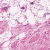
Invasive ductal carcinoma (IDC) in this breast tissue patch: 0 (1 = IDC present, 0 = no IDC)